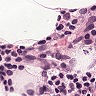
Metastatic tissue present: no